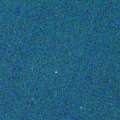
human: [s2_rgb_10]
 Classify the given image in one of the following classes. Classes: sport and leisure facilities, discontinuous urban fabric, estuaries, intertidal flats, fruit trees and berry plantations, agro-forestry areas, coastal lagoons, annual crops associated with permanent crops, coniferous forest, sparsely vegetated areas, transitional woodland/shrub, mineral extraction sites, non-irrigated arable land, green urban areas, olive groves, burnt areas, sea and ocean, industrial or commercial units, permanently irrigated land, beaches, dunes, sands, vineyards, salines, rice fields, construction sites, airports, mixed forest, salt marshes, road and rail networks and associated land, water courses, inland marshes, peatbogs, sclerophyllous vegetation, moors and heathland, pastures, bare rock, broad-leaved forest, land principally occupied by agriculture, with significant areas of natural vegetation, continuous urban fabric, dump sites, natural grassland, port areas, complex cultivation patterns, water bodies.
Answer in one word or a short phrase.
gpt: sea and ocean